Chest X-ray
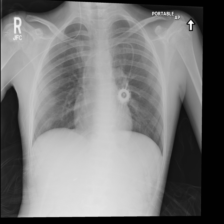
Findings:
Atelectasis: negative
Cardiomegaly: negative
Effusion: negative
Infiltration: negative
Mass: negative
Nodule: negative
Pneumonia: negative
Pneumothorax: negative
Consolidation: negative
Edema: negative
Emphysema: negative
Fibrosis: negative
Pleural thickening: negative
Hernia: negative